Question: Emacs 23 can view PDF files inside the editor which is great. However it also shows a welcome page, for every PDF page, like this:

How can I remove this welcome page? I understand Emacs is doing some processing for the PDF page, and it probably does not want the user to try to open the file over and over again while it is doing that, but I'd prefer and hourglass instead of a whole page.
I tried setting doc-view-conversion-refresh-interval to nil BTW, it didnt work.
I am on GNU Emacs 23.2.1 (i686-pc-linux-gnu, GTK+ Version 2.24.4).
Thanks,
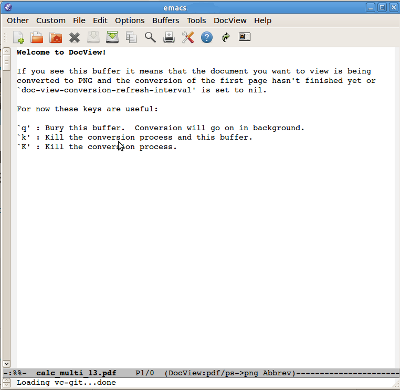
Answer: WRT <URL>, it sounds like you either edited the original file, or made a replacement copy of that entire library.
The first way will be lost when you update Emacs. The second way means you won't get any improvements to that library when you update Emacs. Neither is a very good option.
Instead you can tell Emacs that if and when it loads the original library, it should re-define that one function at that time.
This minimises the potential problems associated with upgrades, and does not require you to load the library unconditionally in your .emacs (which would increase your start-up time unnecessarily for sessions where you didn't load any PDFs).
'''
(eval-after-load 'doc-view
'(defun doc-view-buffer-message ()
;; your definition here
))
'''